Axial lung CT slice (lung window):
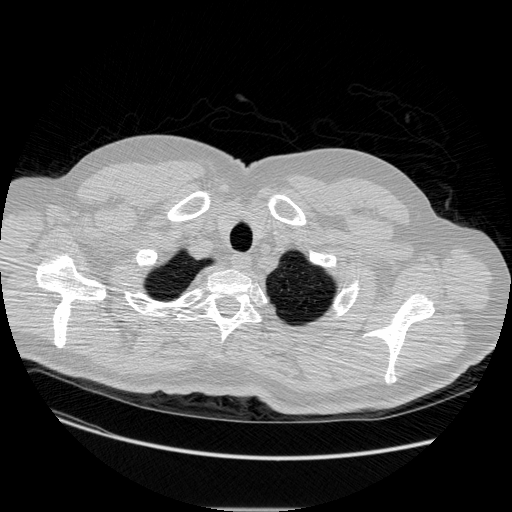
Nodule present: no